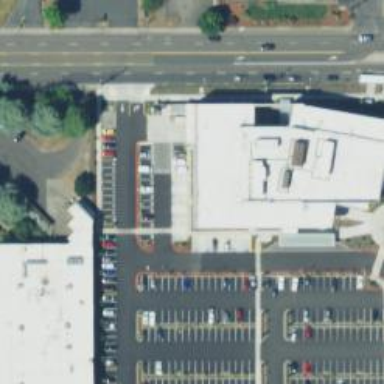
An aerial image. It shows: Parking space is available.